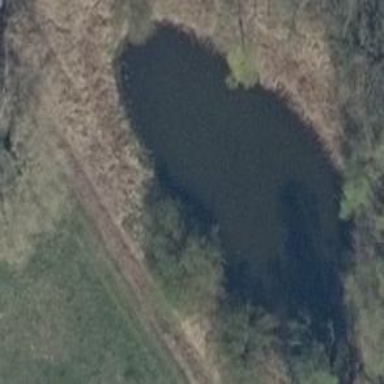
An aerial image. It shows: Pond with natural water.